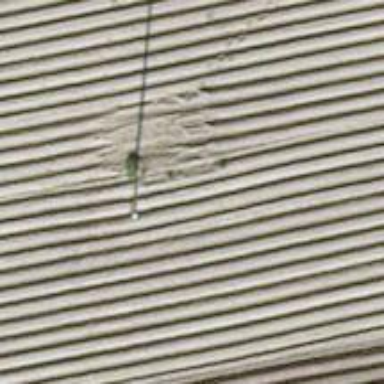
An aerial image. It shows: Power pole.